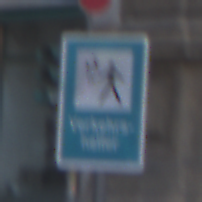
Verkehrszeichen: Verkehrshelfer
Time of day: SunriseSunset
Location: Outdoor (Urban)
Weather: PartlyCloudy
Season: NotSpecified
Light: Natural